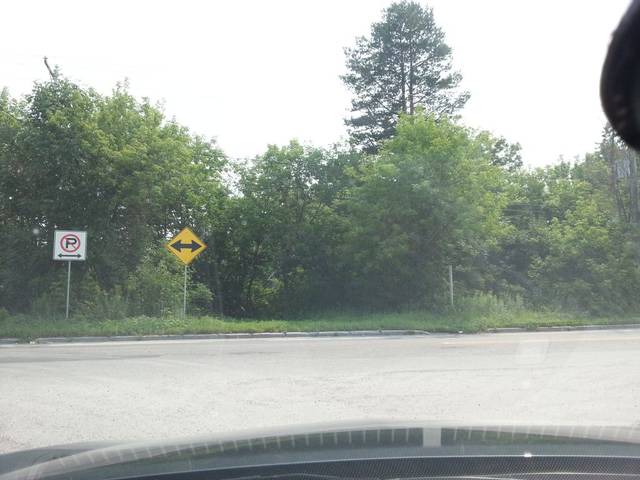
Region: Canada
Coordinates: 45.503, -75.81